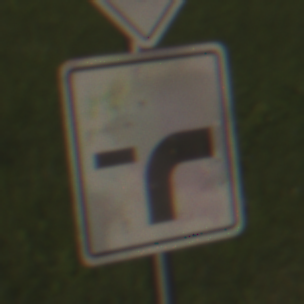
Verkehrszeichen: VerlaufVorfahrtsstrasse9
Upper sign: Vorfahrtsstrasse
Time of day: MorningAfternoon
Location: Outdoor (Nature)
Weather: PartlyCloudy
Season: NotSpecified
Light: Natural